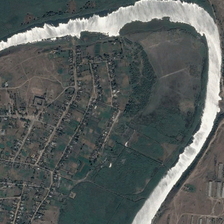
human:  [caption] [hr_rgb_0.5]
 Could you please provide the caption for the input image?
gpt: there are many green fields near the river .

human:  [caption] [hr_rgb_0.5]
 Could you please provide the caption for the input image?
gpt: there is a wide river on the land .

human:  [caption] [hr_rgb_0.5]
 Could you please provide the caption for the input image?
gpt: a curved river flows through two sides of the land ,while the trees , while the desolate .

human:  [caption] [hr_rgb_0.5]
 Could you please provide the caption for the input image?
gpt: surrounded by a river upstream in the land of trees,while the other side is very poor .

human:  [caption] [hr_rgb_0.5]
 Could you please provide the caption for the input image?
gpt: surrounded by a river upstream in the land of trees,while the other side is very poor .